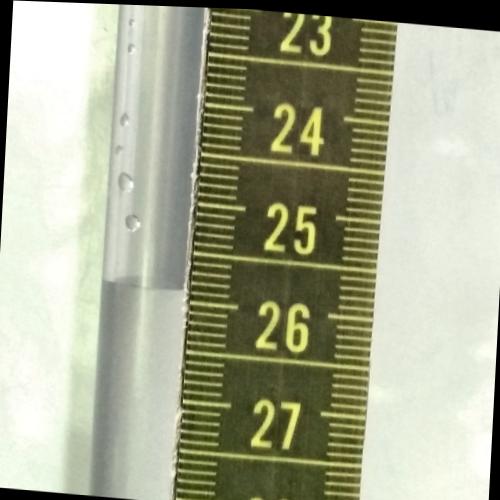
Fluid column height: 25.9 cm